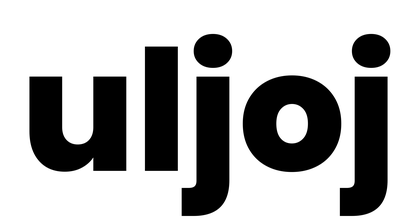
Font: Poppins-ExtraBold